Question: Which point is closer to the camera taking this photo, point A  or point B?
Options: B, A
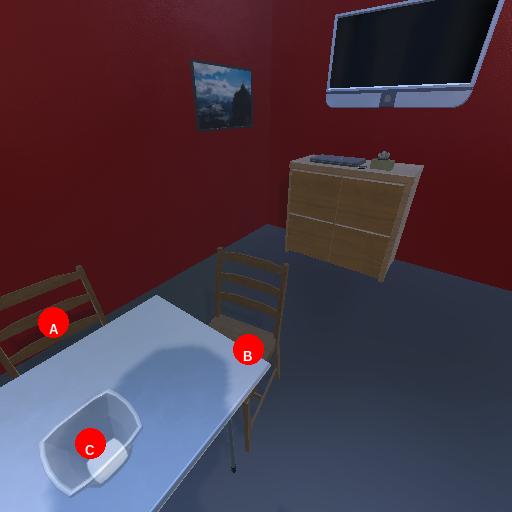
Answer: B